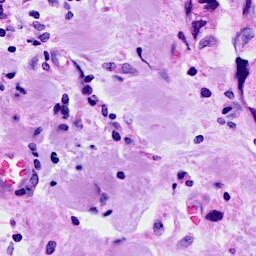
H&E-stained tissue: Breast